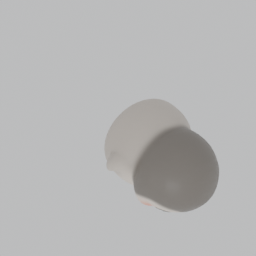
Label: animals